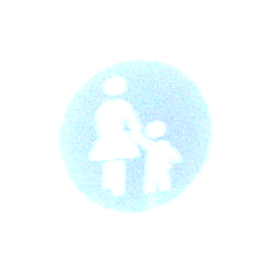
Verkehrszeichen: Gehweg
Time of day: MorningAfternoon
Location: Outdoor (Suburban)
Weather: Clear
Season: NotSpecified
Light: Natural